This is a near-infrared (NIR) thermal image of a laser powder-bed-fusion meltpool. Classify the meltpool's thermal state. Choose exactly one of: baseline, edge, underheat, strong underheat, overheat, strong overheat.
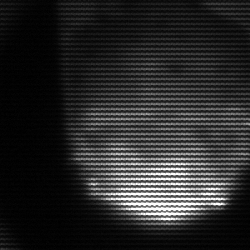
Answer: edge